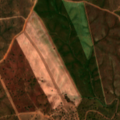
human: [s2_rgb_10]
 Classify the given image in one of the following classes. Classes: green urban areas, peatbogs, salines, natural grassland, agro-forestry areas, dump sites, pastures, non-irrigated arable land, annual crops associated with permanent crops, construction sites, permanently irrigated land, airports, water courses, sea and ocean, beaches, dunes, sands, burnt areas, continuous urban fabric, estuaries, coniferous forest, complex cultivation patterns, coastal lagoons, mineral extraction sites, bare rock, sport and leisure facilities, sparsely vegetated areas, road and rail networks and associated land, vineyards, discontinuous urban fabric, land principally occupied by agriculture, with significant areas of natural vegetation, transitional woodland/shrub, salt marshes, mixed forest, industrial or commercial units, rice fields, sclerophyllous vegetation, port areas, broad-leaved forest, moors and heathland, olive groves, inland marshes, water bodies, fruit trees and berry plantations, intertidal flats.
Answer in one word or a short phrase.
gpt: continuous urban fabric